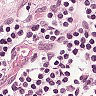
Metastatic tissue present: no